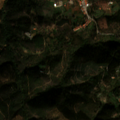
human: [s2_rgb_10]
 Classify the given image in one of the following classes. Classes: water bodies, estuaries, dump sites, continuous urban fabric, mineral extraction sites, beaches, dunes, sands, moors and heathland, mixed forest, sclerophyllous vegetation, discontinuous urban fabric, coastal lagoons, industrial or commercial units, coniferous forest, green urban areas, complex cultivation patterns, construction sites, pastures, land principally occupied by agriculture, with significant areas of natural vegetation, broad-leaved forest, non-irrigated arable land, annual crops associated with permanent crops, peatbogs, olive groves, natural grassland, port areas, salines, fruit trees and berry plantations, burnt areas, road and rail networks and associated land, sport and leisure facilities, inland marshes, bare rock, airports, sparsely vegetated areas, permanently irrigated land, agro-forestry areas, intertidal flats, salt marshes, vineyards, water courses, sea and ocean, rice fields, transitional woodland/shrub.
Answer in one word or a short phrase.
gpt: discontinuous urban fabric, complex cultivation patterns, land principally occupied by agriculture, with significant areas of natural vegetation, broad-leaved forest, transitional woodland/shrub